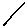
Label: line